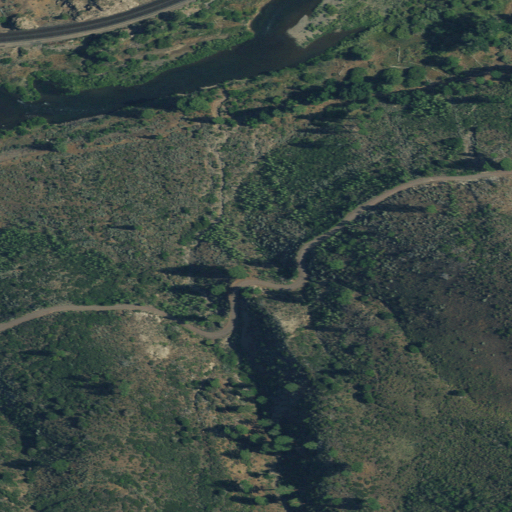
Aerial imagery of valley in California named Casey Canyon containing shrub, open development, low intensity development, open water, evergreen forest, and herbaceous wetlands